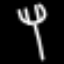
Label: fork